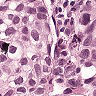
Metastatic tissue present: yes